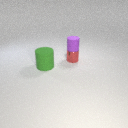
small red metal cylinder behind large green rubber cylinder